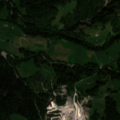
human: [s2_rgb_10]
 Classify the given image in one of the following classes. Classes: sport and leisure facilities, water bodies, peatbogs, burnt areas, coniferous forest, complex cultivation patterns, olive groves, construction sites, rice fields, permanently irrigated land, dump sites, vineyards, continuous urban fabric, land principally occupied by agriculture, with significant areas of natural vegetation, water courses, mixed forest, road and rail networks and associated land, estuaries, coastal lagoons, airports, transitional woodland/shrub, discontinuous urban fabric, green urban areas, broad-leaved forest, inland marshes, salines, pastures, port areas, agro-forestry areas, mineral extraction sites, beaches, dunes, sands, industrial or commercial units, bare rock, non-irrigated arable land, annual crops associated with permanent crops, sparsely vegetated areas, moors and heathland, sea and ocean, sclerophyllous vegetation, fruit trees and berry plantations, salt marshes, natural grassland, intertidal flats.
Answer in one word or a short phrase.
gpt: pastures, coniferous forest, mixed forest, transitional woodland/shrub